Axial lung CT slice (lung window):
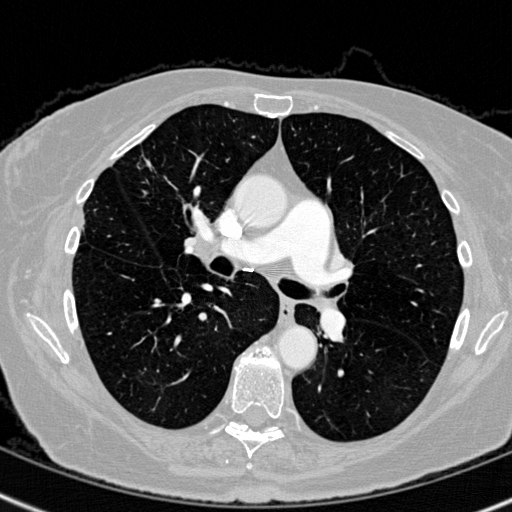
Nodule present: no